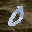
Label: 0